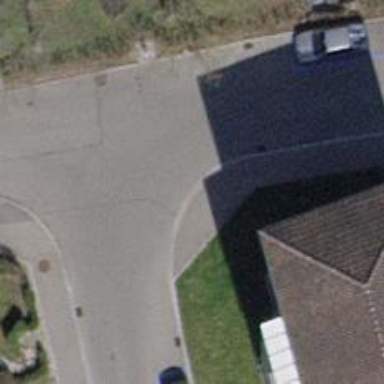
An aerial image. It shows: Kerb barrier.